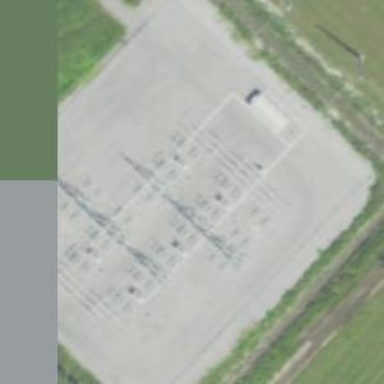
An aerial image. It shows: Switch used for power control.